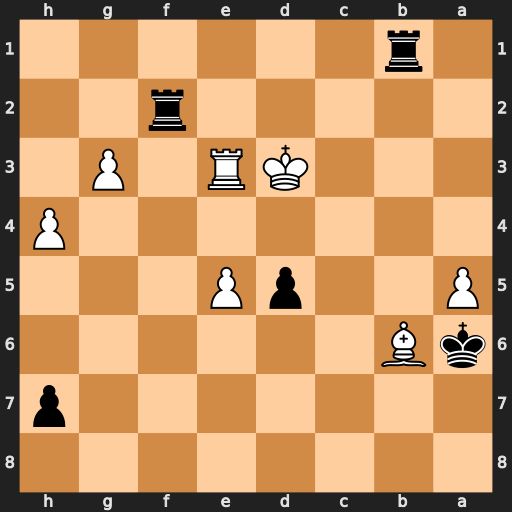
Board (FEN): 8/7p/kB6/P2pP3/7P/3KR1P1/5r2/1r6
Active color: b
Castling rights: -
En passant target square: -
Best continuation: Rb3+ Kd4 Rd2+ Kc5 Rxe3